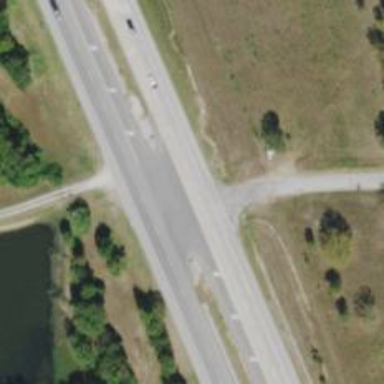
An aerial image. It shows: Trunk link highway.